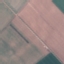
Land use / land cover class: AnnualCrop